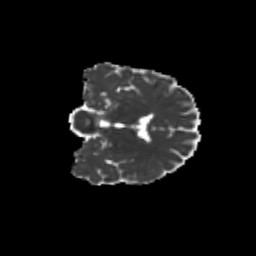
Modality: MD
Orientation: coronal
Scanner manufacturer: siemens
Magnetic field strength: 3 T
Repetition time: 9.2 s
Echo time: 0.084 s